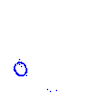
Particle: proton